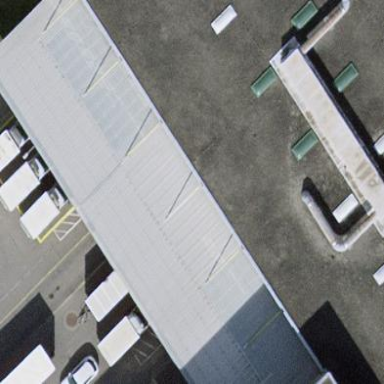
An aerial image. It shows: View of roof of building.